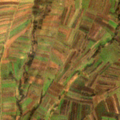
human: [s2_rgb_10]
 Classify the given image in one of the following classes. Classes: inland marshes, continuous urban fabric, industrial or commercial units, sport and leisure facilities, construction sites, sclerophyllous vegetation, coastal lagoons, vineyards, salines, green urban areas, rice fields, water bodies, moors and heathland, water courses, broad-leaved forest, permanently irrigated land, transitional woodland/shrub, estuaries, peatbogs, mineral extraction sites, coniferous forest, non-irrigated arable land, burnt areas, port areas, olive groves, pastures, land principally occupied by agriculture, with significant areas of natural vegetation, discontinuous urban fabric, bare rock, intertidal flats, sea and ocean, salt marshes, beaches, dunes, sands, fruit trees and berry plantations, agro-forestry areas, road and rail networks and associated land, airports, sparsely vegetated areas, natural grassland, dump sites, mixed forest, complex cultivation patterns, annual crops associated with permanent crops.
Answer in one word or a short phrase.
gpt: discontinuous urban fabric, non-irrigated arable land, land principally occupied by agriculture, with significant areas of natural vegetation